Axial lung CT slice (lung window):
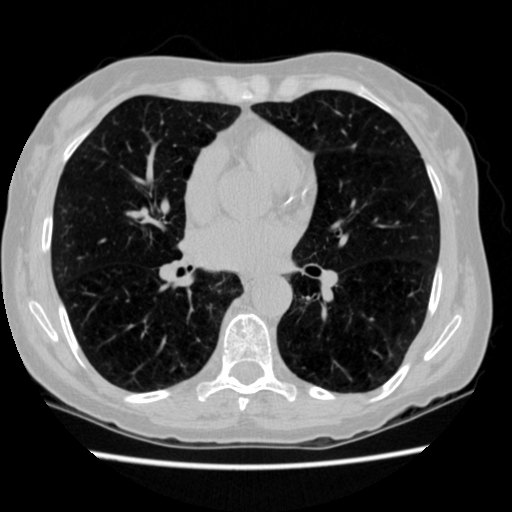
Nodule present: no